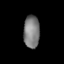
Tissue: lung
Cell type: Endothelial cells
Senescence score: 0.566
Nuclear area (px): 507
Mean DAPI intensity: 126.341